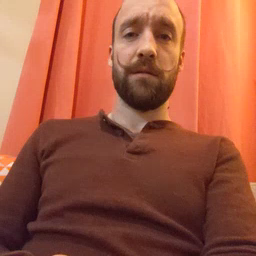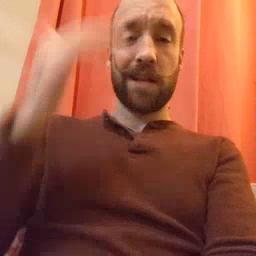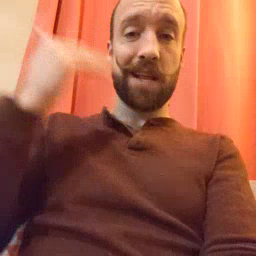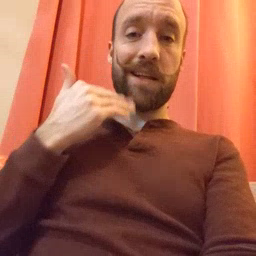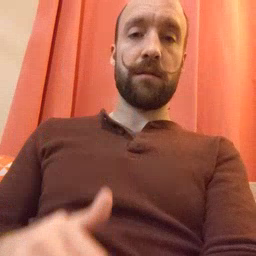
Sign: head